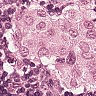
Metastatic tissue present: yes